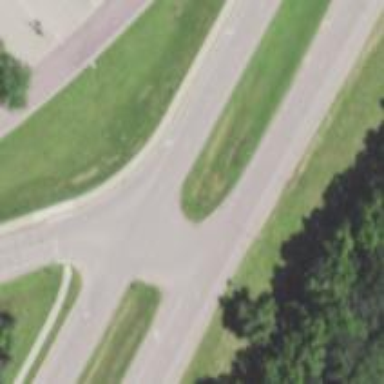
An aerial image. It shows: Asphalt road designated as trunk highway.